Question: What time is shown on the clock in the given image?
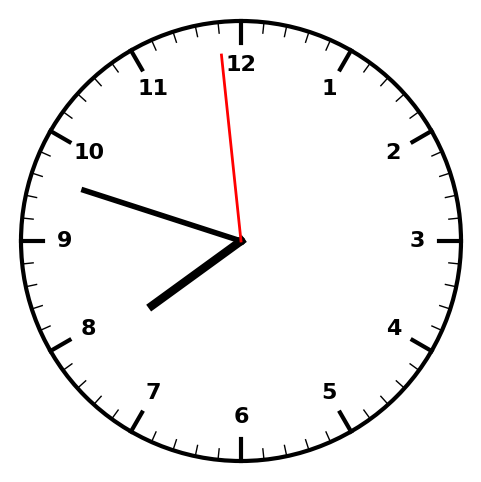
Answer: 07:47:59